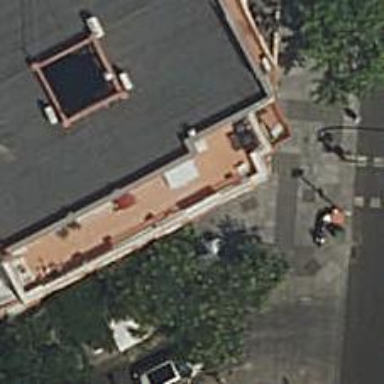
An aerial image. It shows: Restaurant.